Question: I'm trying to get a website I've made to show correctly in my favorite browser ever that never gives me hassles - IE6 !!! lol.
I've got 2 floated elements within a div:
'''
#content_container { position:relative; width: 908px; background-color:#FFFFFF; padding: 26px; min-height:400px; font-family:Arial, Helvetica, sans-serif; font-size:12px; color:#545454; }
#content_container_left { position:relative; width: 384px; float:left;}
#content_container_right { position:relative; width: 496px; float:right; text-align:justify;}
'''
The CSS above results in this:

as you can see the text (#content_container_right) information is below the gallery (#content_container_left) where as the right container SHOULD float on the right where the empty space is.
I've tried giving 'margin:0px;' and 'padding:0px;' to both floating elements but this doesn't work ... and although I don't have any margins in my floating elements 'display:inline;' doesn't work either.
The padding in the parent div doesn't seem to be the issue.
BTW: I have been testing this in <URL>
Any Ideas / suggestions?
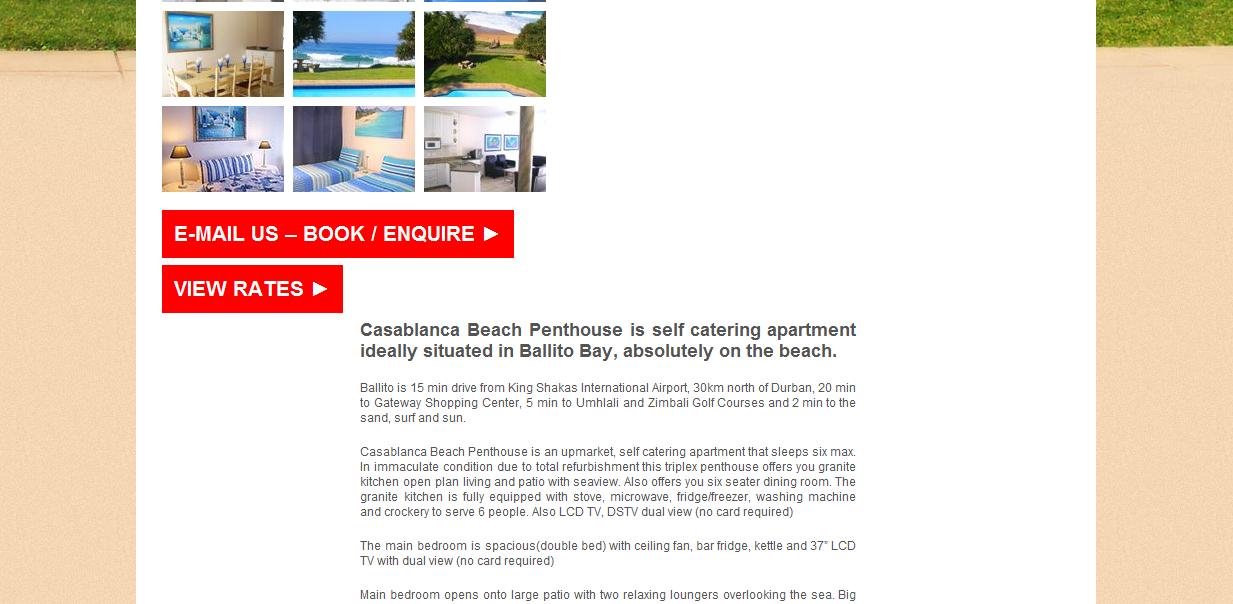
Answer: Ok, So I've figured it out that the 'display:inline;' and 'zoom:1' has solved my issues (use them in the floated divs). The guys below have given some great advice regarding IE6. Remember not to break your back for IE6 as Henrik mentions, because this just makes Microsoft LAZY and it is fading out.